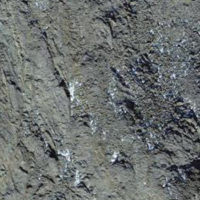
EUNIS habitat code: 48
Species observed at this site:
Marmota marmota